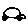
Label: car